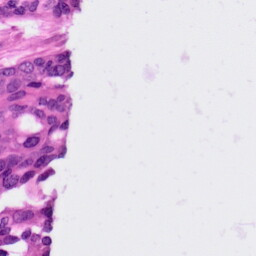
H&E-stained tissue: Ovarian